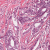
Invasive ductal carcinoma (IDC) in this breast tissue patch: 1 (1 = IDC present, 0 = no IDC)